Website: lowes
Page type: customer-info-address
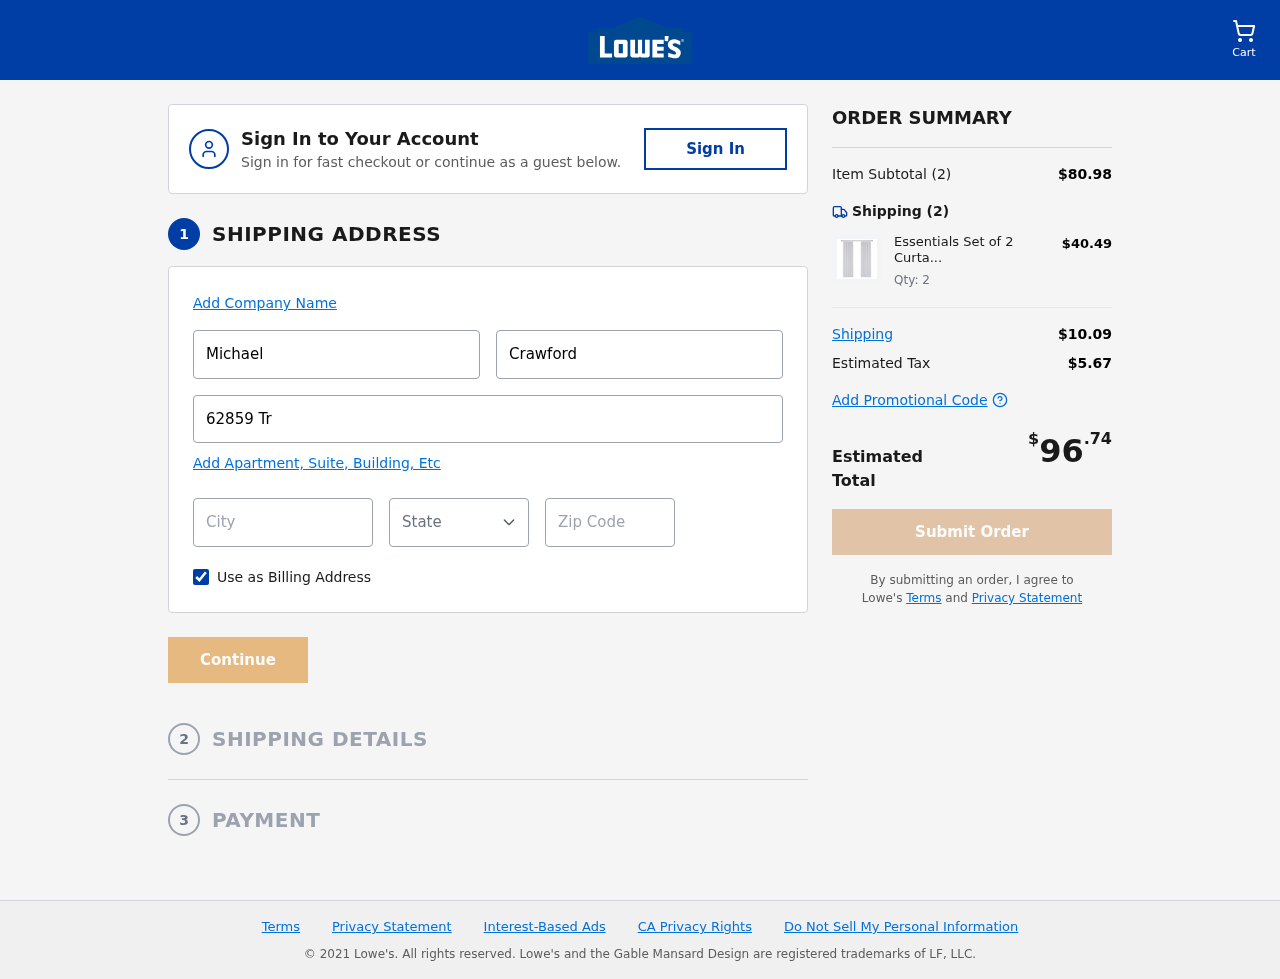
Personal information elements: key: PII_CITY
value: East Larryview
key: PII_FIRSTNAME
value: Michael
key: PII_LASTNAME
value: Crawford
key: PII_POSTCODE
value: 12506
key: PII_STATE_ABBR
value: TX
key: PII_STREET
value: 62859 Trevor Station Suite 183
Product elements: key: PRODUCT1_NAME
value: Essentials Set of 2 Curtains with Ruffle Tape, 245x140
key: PRODUCT1_PRICE
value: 40.49
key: PRODUCT1_QUANTITY
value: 2
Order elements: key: ORDER_NUM_ITEMS
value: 2
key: ORDER_SUBTOTAL
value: $80.98
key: ORDER_NUM_ITEMS2
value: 2
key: ORDER_SHIPPING_COST
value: $10.09
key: ORDER_TAX
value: $5.67
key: ORDER_TOTAL
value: $96.74